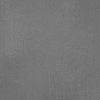
Atmospheric dust classification: dusty